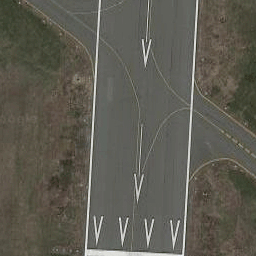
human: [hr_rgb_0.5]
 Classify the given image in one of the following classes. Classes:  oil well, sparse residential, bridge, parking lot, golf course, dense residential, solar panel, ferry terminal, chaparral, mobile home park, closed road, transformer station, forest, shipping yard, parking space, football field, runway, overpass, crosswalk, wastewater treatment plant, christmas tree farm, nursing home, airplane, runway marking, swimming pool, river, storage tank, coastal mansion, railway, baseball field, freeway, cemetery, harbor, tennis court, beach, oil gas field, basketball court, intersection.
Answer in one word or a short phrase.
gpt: runway